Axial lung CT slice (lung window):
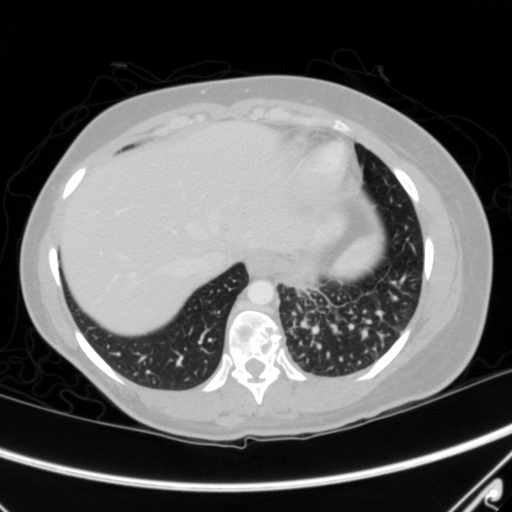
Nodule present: no